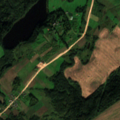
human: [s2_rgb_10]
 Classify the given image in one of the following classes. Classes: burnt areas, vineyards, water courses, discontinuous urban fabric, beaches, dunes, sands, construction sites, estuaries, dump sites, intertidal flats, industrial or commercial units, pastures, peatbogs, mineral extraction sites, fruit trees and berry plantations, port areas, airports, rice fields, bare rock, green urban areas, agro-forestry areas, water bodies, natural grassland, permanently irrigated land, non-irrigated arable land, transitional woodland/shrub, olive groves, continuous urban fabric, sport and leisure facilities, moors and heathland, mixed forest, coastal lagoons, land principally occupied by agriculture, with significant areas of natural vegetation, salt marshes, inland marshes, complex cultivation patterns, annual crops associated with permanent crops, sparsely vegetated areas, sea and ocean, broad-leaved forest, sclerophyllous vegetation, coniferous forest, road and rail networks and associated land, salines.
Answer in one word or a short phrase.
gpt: non-irrigated arable land, pastures, land principally occupied by agriculture, with significant areas of natural vegetation, mixed forest, transitional woodland/shrub